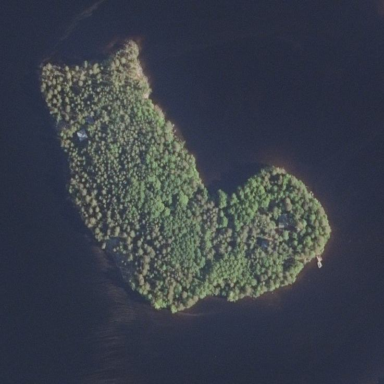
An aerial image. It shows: Islet.